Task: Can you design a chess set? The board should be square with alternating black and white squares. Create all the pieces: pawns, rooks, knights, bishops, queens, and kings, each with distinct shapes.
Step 4427:
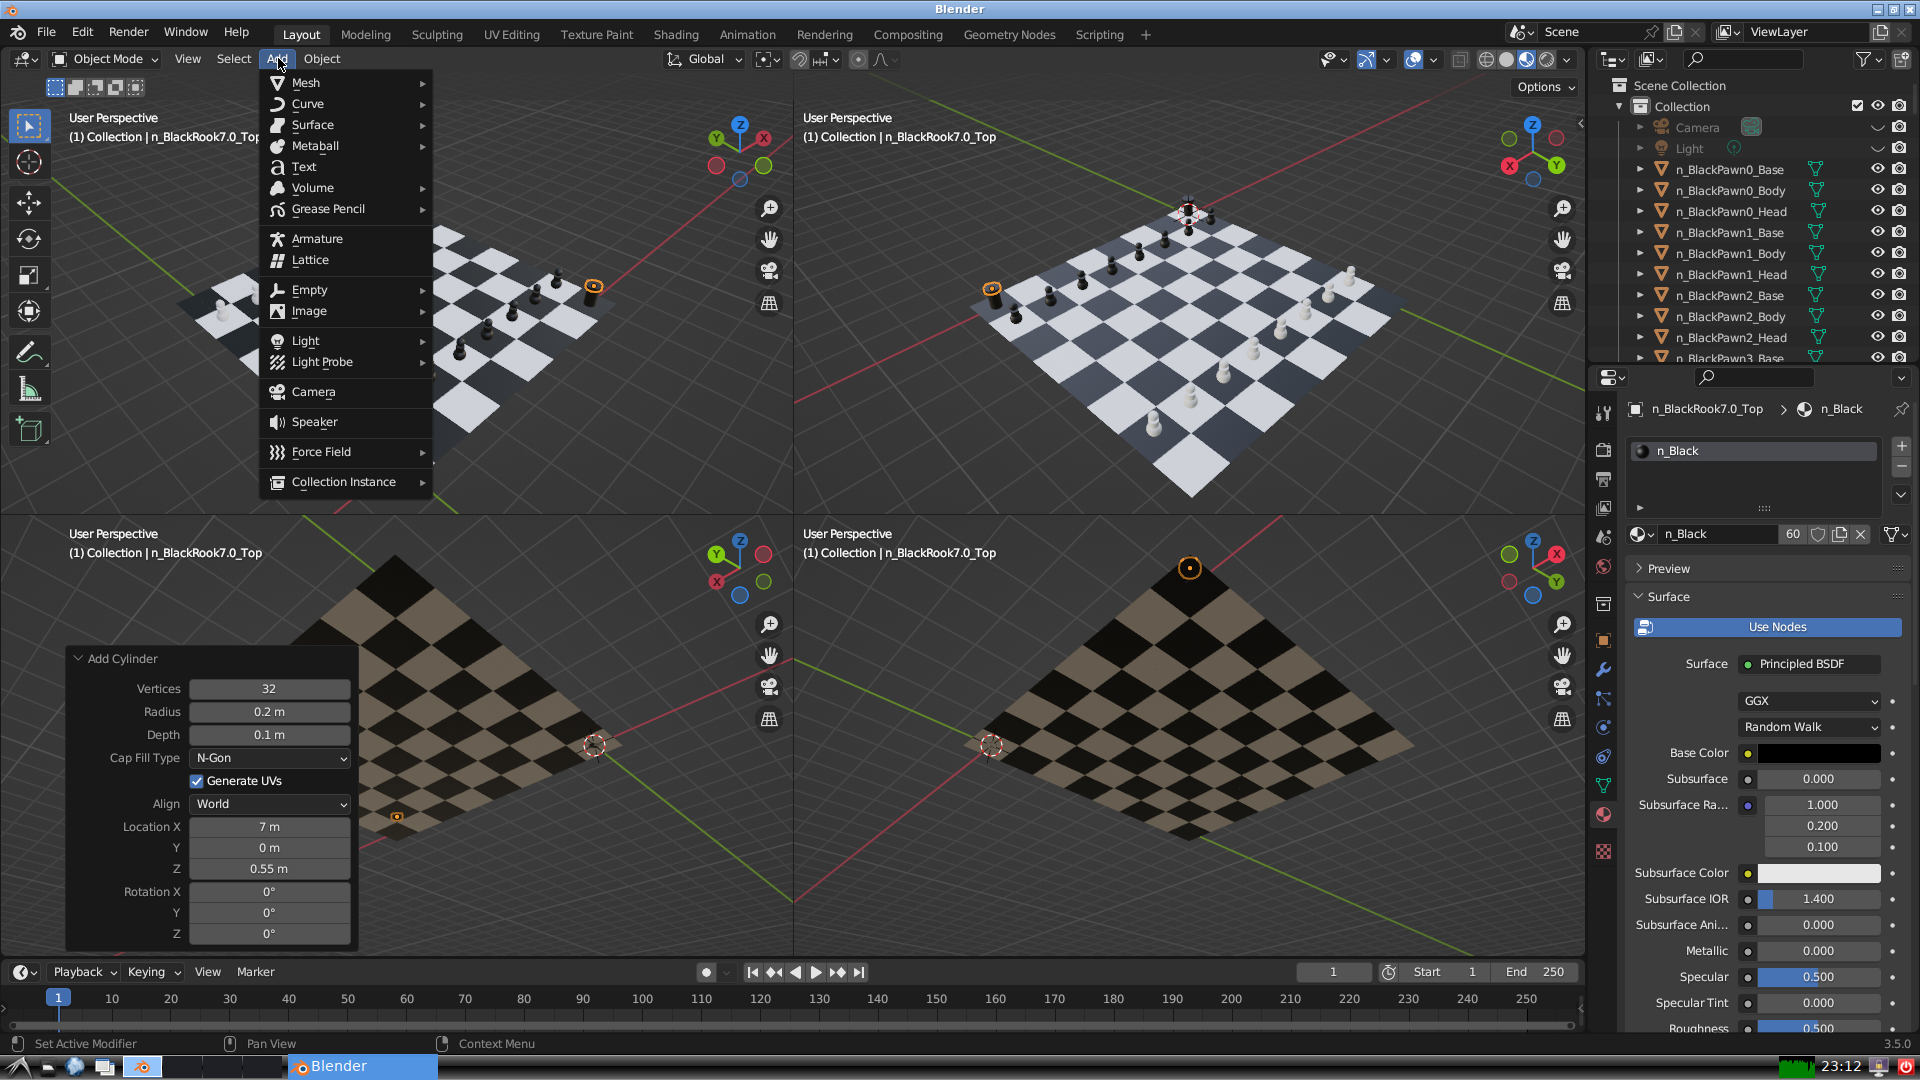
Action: {"mouse_move": [304, 84]}